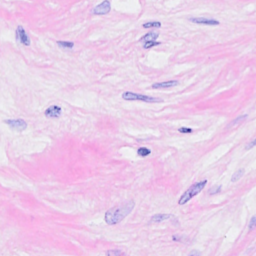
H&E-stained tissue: Breast